Question: With VisualVM I am observing the following heap usage on a JBoss server:

The server is started with the following (relevant) JVM options:
'''
-Xrs -Xms3072m -Xmx3072m -XX:MaxPermSize=512m -XX:+UseParallelOldGC -Dsun.rmi.dgc.client.gcInterval=<PHONE> -Dsun.rmi.dgc.server.gcInterval=<PHONE>
'''
And we currently also have enabled GC logging:
'''
-XX:+PrintGC -XX:+PrintGCTimeStamps -XX:+PrintGCDetails -Xloggc:log\gc.log
'''
Basically I am happy with the observed pattern, since it looks like we don't have any memory leaks (the pattern repeats itself over days).
However I am wondering if there is room for optimization?
First of all, I don't understand why the garbage collection already kicks in when the heap usage reaches about 2GB? It looks to me like it could kick in later since the heap would have 3GB available?
Further more I would be interested in tips regarding the observed heap usage pattern and the used JVM options:
- Does the observed pattern allow me to draw conclusions about the used GC strategy (UseParallelOldGC)? Ist this strategy the right one, or should I try to use another one given the observed heap usage?- Can I optimize the GC process, so that the full heap size (3GB) is used? - Right now it looks like the full 3GB are never used, should I reduce the Xms/Xmx to 2.5GB? - Are there any obvious GC optimizations that I am missing? Like tuning -XX:NewSize or -XX:NewRatio?- Any other tips that come to mind?
Thanks!
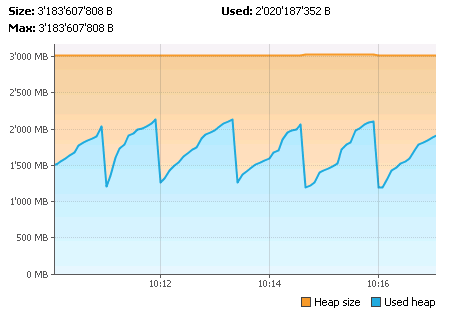
Answer: I'd say the GC behaviour in your screen-shot looks 'normal'.
You'd usually want major collections to trigger before the heap space gets too full or it would be very easy to encounter OutOfMemoryError's, based on a number of scenarios.
Also, are you aware that Java's heap space is divided into distinct areas for new (eden), current (survivor) and old (tenured) objects?
This answer provides some excellent information on the subject, so I won't repeat it here:
<URL>
Very basically, each area of the heap triggers its own collections. The eden space is normally collected often and 'quickly' the survivor and tenured spaces are usually larger and take longer to collect.
Yes. However, your current configuration allows your application some breathing room, if it's ever likely to encounter busier periods or spikes in load.
Yes, but there are no magic settings. The first question is do you really need to? If your application is just a non-interactive 'processor', I really wouldn't bother. If you have a genuine need for a low pause application, then there are some tweaks available. The trade off is generally that you'll need more resources to achieve the same result.
My experience is that low-pause JVM configurations have a very noticeable fall-off point when load increases. If your application is usually fairly idle, but you expect a 'quick' response when it is called, low pause may be appropriate. On a busier system, with peaks in traffic / load, you may prefer a more traditional approach.
In any case, don't be tempted to make arbitrary changes to 'improve' your configuration. Be scientific and professional about your approach.
If you don't have production metrics available, consider using tools like <URL> and intermittent peak load.
Use metrics for both the GC and the application, measuring at least:
- - - - - - -
Once you're happy that you've recorded an accurate benchmark on the performance of you application with its current configuration, only then should you start making any changes.
Obviously, record you configuration and its metrics. Document any changes and then perform the same benchmark tests. Then you'll be able to see any performance gain (or loss) and any trade-off that may be applicable.
Here's the some further reading from Oracle on the subject to get you started:
<URL>